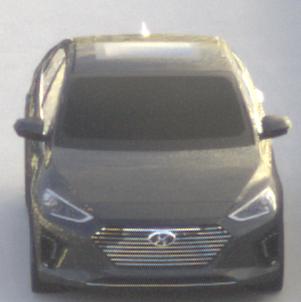
Make: Hyundai
Model: IONIQ Hybrid
Detailed model: IONIQ (AE) Hybrid
Model produced from: 2016/10
Model produced until: 2018/08
Doors: 5
Color: gray
Road condition: dry road
Daytime: morning or afternoon
Contrast: medium contrast